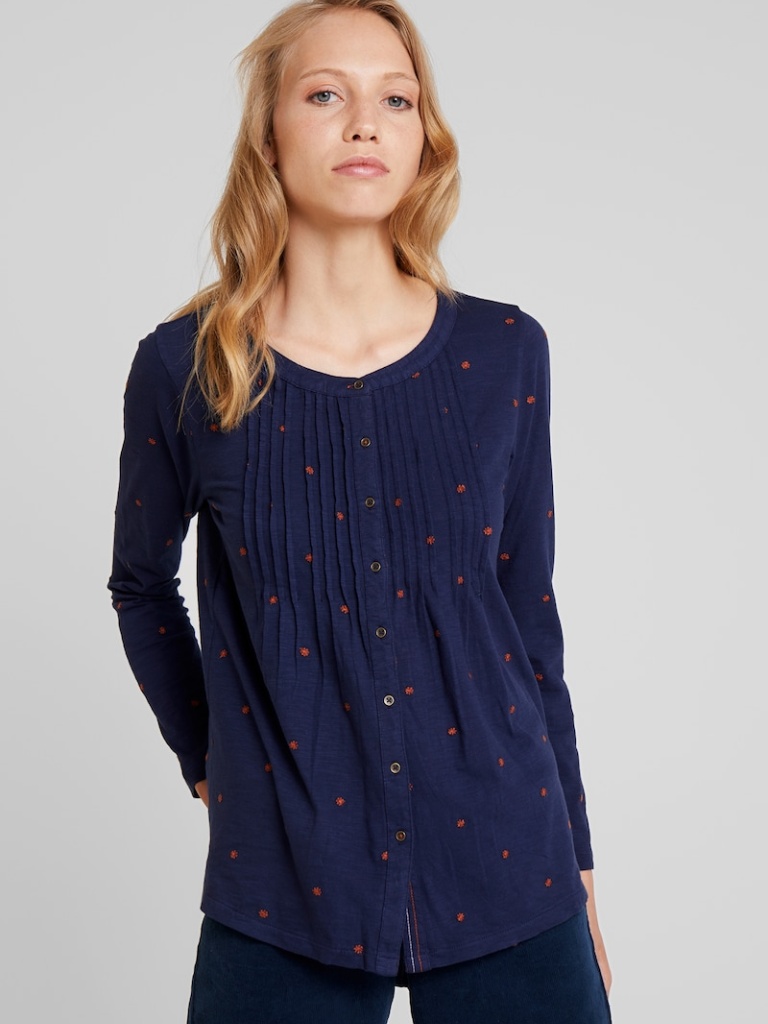
cotton relaxed a long-sleeved with the sleeves down hip length Untucked crew blouse